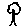
Label: tree